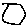
Label: circle